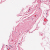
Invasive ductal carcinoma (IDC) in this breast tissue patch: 0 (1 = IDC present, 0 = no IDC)